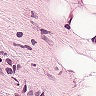
Metastatic tissue present: yes